Interaction volume radius: 10 \u00c5
Interaction volume height: 10 \u00c5
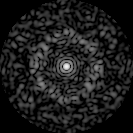
Disorder parameter: 0.8521